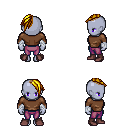
a pixel art fantasy rpg character, female body template, dark elf, purple skin, brown long-sleeve shirt, magenta pants, blonde long mohawk hairstyle, white cloth bandages, maroon shoes, four views (front, back, left, right), 2x2 character sprite sheet, small pixel art, hard edges, no anti-aliasing